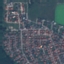
Land use / land cover class: Residential